Question: I want to create a separator bar with title like this:

I searched a bit but couldn't find any widget which provides this functionality. Could anyone shed me a light on this?
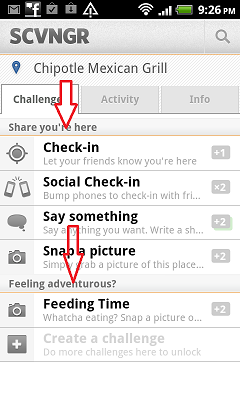
Answer: It's called 'Sectioned List'. And you can do this using a "SectionedListAdapter"
There are many implementations around the internet, <URL>